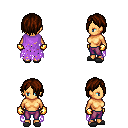
a pixel art fantasy rpg character, female body template, human, tanned skin, maroon tattered cape, magenta pants, brown bangs hairstyle, gold gloves, gray slippers, four views (front, back, left, right), 2x2 character sprite sheet, small pixel art, hard edges, no anti-aliasing